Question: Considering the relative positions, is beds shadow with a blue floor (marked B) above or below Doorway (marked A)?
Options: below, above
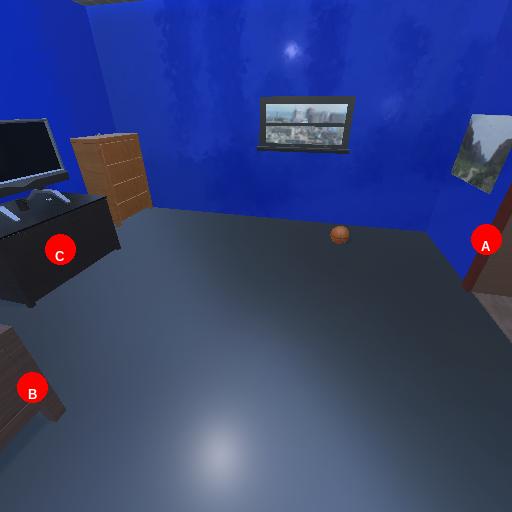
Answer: below